Question: I want to serialize an <URL> into Json.
For serializing I use .
This is how my database looks like (for simplicity, I dropped all irrelevant fields):

I fetch a full profile graph in this way:
'''
public Profile GetUserProfile(Guid userID)
{
using (var db = new AcmeEntities())
{
return db.Profiles.Include("ProfileImages").Single(p => p.UserId == userId);
}
}
'''
The problem is that attempting to serialize it:
'''
Profile profile = GetUserProfile(userId);
ServiceStack.JsonSerializer.SerializeToString(profile);
'''
produces a 'StackOverflowException'.
I believe that this is because EF provides an infinite model that screws the serializer up. That is, I can techincally call: 'profile.ProfileImages[0].Profile.ProfileImages[0].Profile ...' and so on.
How can I "flatten" my EF object graph or otherwise prevent from running into stack overflow situation?
I don't want to project my object into an anonymous type (like <URL>.
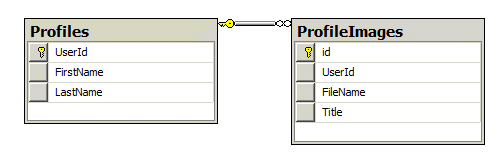
Answer: You have conflicting concerns, the EF model is optimized for storing your data model in an RDBMS, and not for serialization - which is what role having separate DTOs would play. Otherwise your clients will be binded to your Database where every change on your data model has the potential to break your existing service clients.
With that said, the right thing to do would be to maintain separate DTOs that you map to which defines the desired shape (aka wireformat) that you want the models to look like from the outside world.
<URL> that simplifies mapping entities to DTOs and vice-versa. Here's an example showing this:
<URL>
The alternative is to decorate the fields you want to serialize on your Data Model with [DataContract] / [DataMember] fields. Any properties not attributed with [DataMember] wont be serialized - so you would use this to hide the cyclical references which are causing the StackOverflowException.